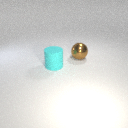
large brown metal sphere to the right of large cyan rubber cylinder